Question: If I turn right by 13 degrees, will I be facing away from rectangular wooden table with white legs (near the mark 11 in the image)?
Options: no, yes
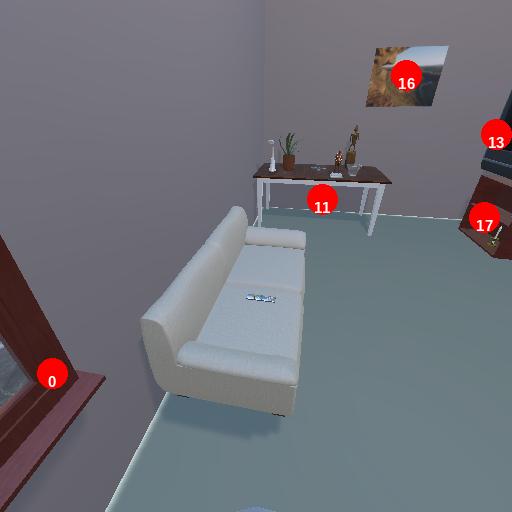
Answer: no